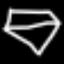
Label: diamond